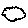
Label: cloud